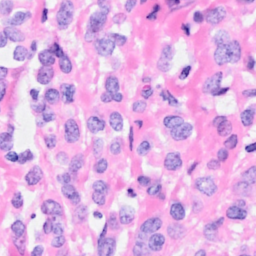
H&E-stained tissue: Breast